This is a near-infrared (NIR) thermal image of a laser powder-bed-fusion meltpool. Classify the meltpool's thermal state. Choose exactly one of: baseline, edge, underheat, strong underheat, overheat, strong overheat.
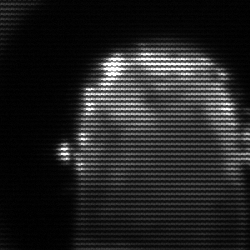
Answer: baseline